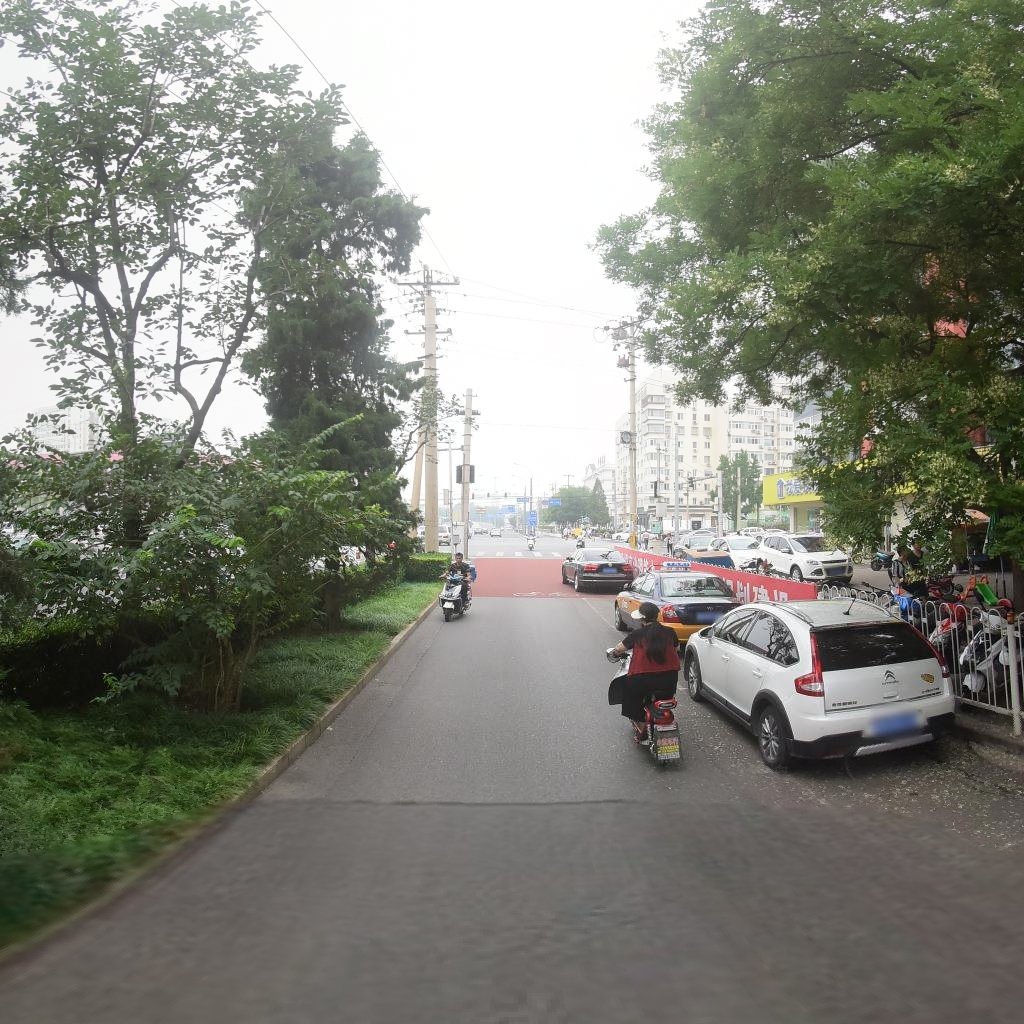
Region: Xicheng
Road damage annotations: longitudinal crack